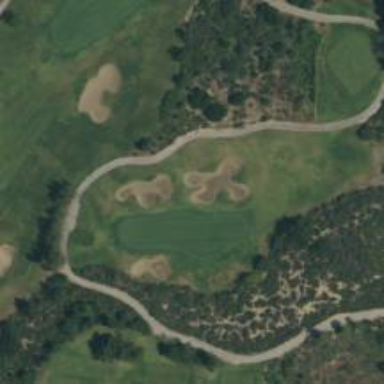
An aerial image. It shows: Golf hole.